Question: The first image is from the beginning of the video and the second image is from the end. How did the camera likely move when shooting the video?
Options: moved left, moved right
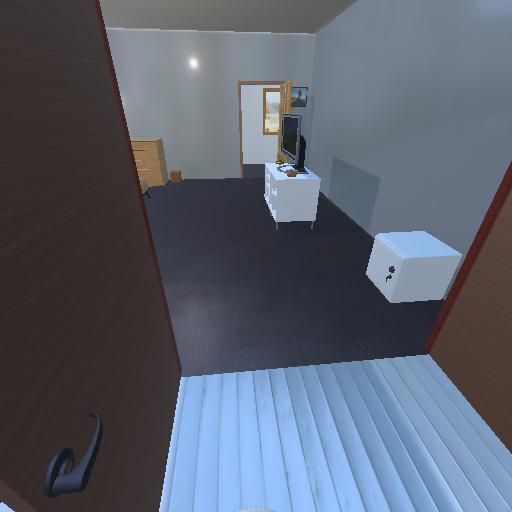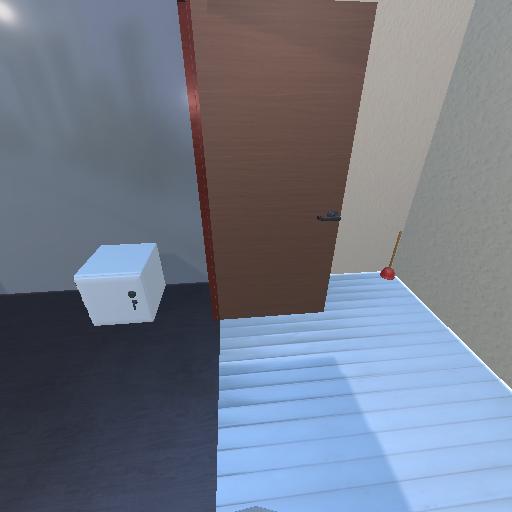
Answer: moved left